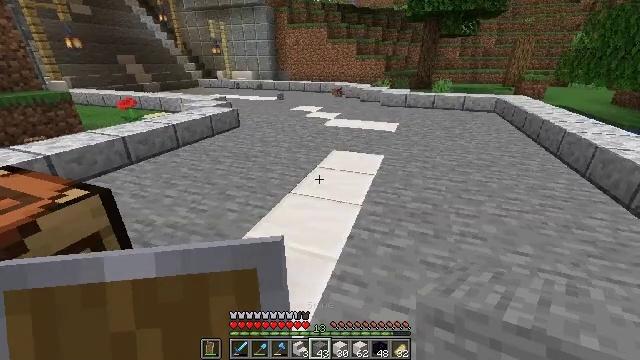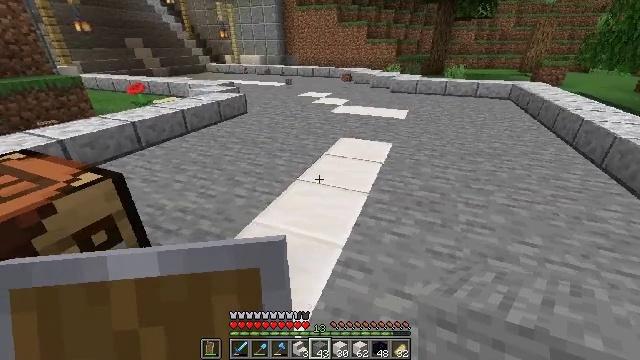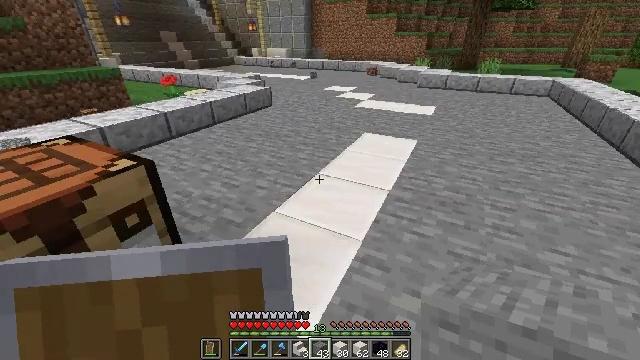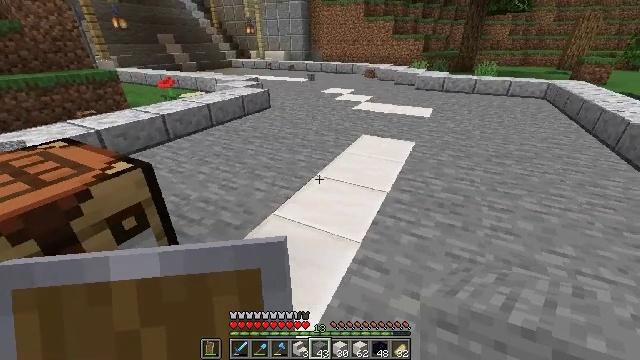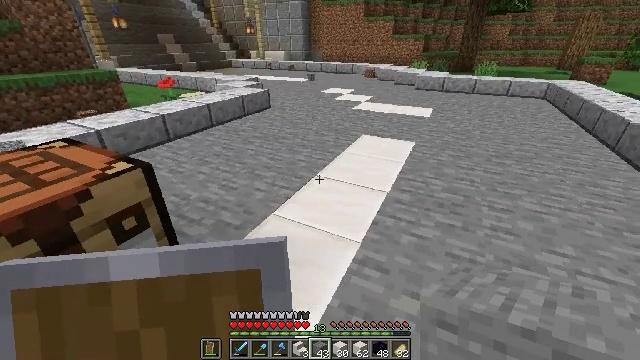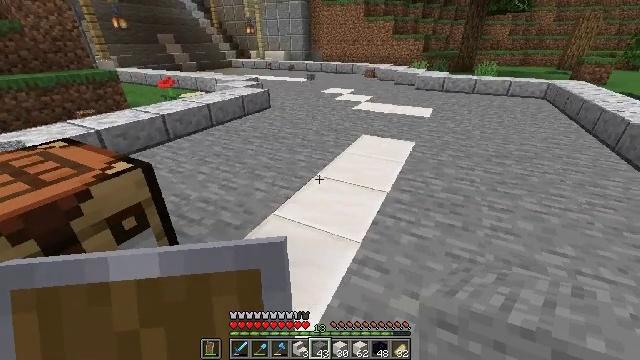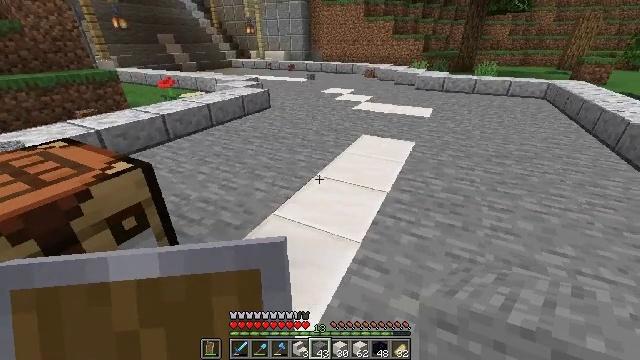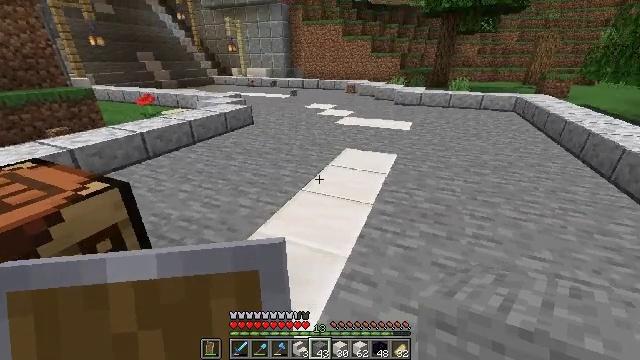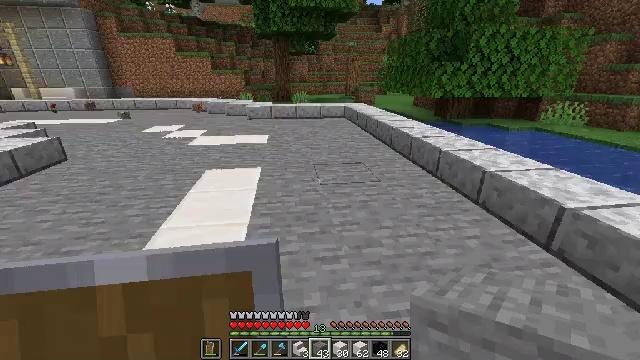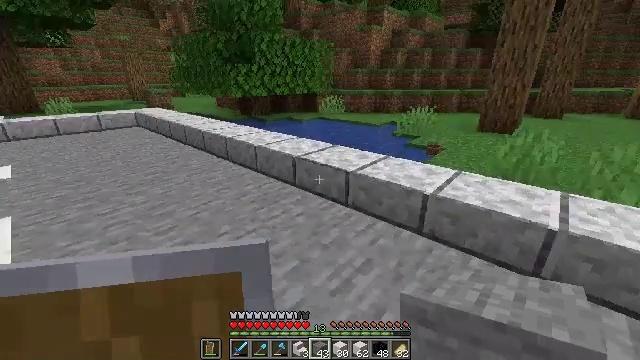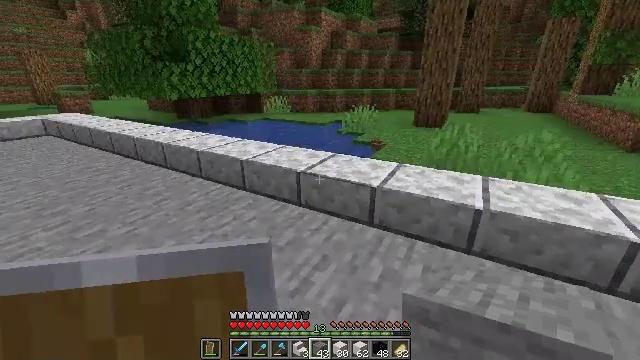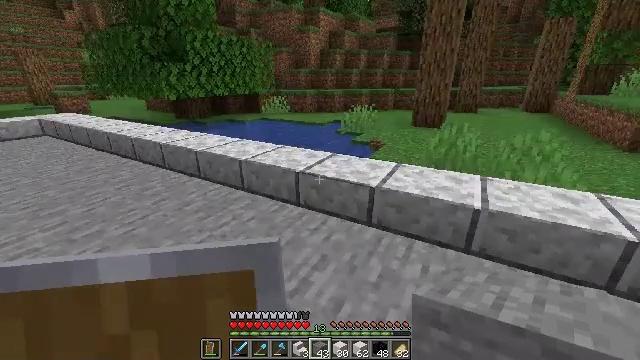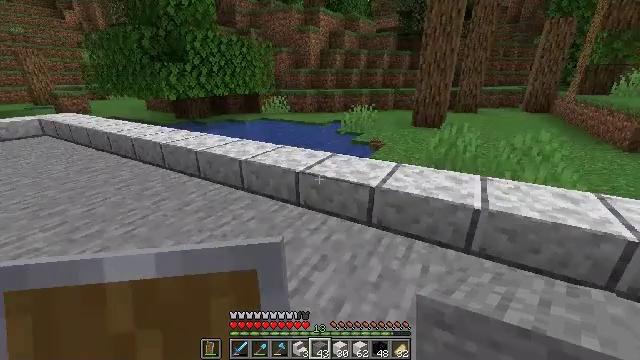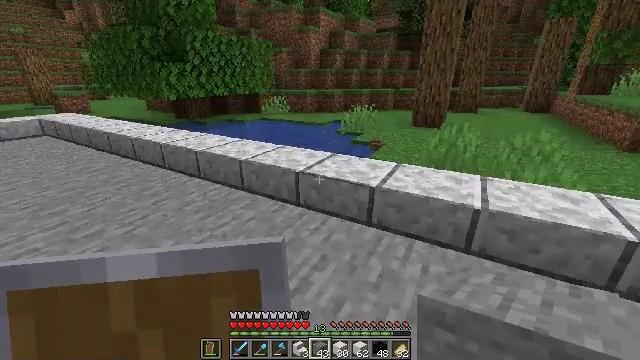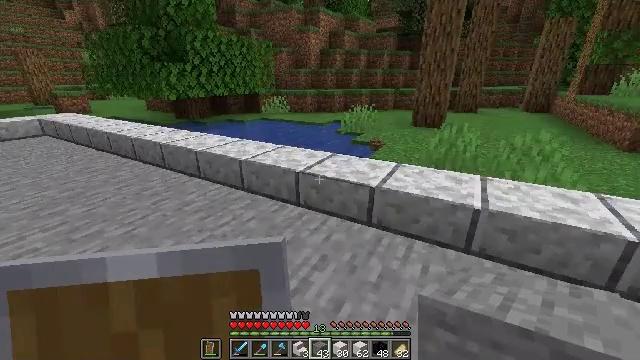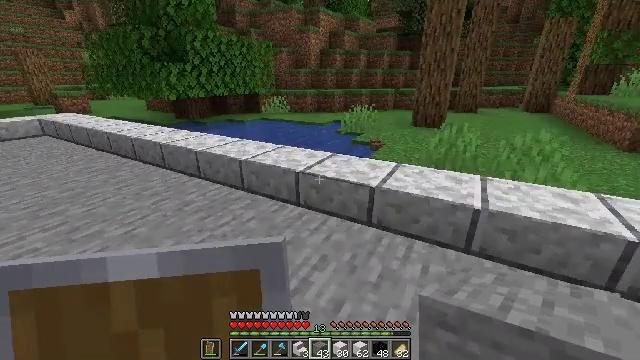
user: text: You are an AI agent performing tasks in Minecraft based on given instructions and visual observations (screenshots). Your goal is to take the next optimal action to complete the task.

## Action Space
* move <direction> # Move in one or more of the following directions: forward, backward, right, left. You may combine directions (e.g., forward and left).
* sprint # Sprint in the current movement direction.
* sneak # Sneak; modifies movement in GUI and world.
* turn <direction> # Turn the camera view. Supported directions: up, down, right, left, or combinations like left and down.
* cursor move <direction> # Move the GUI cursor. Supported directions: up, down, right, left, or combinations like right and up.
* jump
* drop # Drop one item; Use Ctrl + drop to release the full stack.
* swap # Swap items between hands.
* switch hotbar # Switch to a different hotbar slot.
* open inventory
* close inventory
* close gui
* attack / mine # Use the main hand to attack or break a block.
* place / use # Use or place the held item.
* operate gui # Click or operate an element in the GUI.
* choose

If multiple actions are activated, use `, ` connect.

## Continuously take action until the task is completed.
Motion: motion action
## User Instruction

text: Use the crafting table to make stone stairs.
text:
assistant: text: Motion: turn left and down
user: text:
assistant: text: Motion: turn left and down
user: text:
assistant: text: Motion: no_op
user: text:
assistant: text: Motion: no_op
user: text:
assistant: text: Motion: no_op
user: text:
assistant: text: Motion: no_op
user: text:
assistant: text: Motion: turn right and up
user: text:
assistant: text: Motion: turn right and up
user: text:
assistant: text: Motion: turn right
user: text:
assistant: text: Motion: turn right
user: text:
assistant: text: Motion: no_op
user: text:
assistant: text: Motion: no_op
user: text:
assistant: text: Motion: no_op
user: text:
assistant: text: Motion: no_op
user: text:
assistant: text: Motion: no_op
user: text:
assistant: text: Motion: switch to hotbar 1
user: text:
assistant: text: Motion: turn right, switch to hotbar 1
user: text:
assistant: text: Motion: switch to hotbar 1
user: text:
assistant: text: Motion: turn left and down, switch to hotbar 1
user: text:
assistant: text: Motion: turn left and down
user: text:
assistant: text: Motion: turn left
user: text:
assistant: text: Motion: turn left
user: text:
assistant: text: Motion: turn right and down
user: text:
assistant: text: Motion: no_op
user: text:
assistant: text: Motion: no_op
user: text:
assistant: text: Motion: no_op
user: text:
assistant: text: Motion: turn left
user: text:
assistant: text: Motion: turn left
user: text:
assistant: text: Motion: turn left and up
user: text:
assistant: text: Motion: turn left, use / place